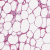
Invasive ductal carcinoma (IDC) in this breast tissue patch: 0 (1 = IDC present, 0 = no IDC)